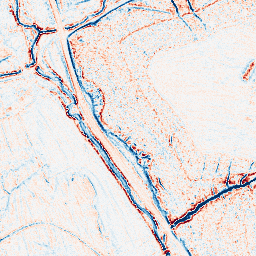
Category: edge_preserving
Decomposition family: anisotropic_diffusion
Decomposition parameters: iterations: 5
kappa: 30
gamma: 0.2
Upsampling method: sinc_blackman
Upsampling parameters: scale: 2
kernel_size: 16
Upsampling scale: 2